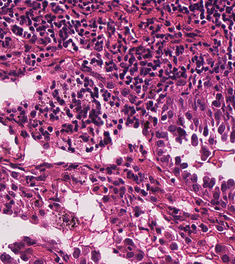
Tumor epithelial tissue: yes
Tumor-associated stroma tissue: yes
Normal tissue: no